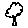
Label: tree